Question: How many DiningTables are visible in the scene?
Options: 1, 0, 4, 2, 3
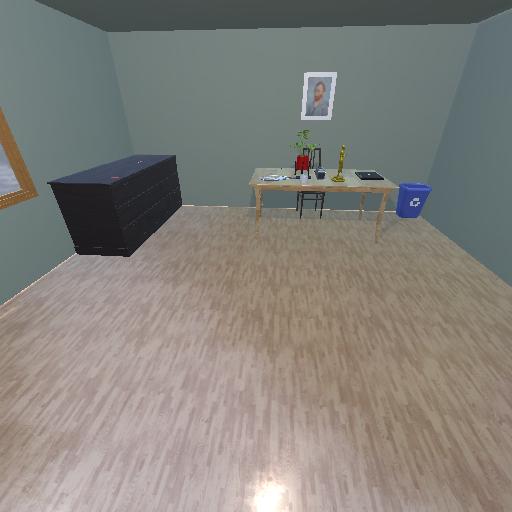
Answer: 1